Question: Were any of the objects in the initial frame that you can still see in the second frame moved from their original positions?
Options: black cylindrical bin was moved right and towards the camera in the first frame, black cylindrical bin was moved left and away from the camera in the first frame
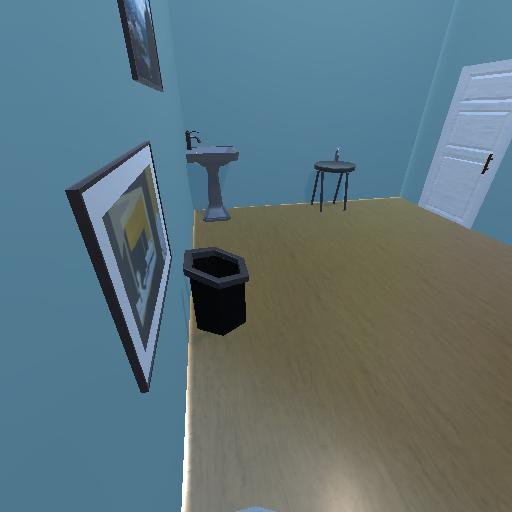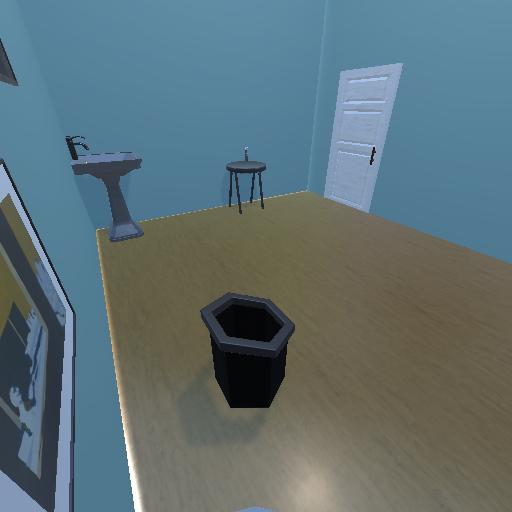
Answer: black cylindrical bin was moved right and towards the camera in the first frame